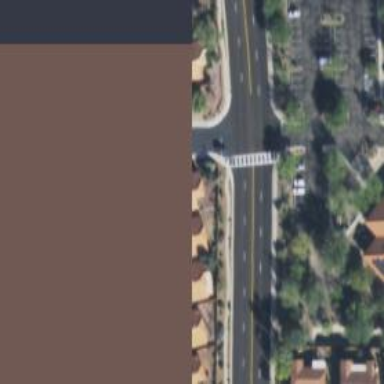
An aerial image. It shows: Stop road.